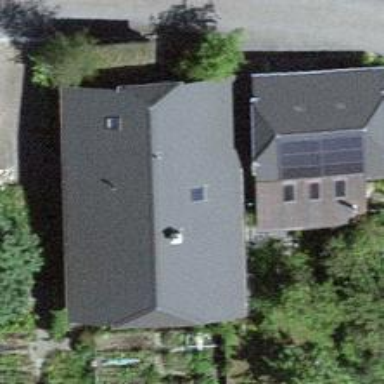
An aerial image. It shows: Residential building.